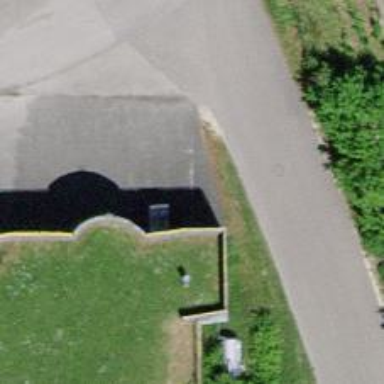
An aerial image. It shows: Recycling container at amenity designated for recycling.